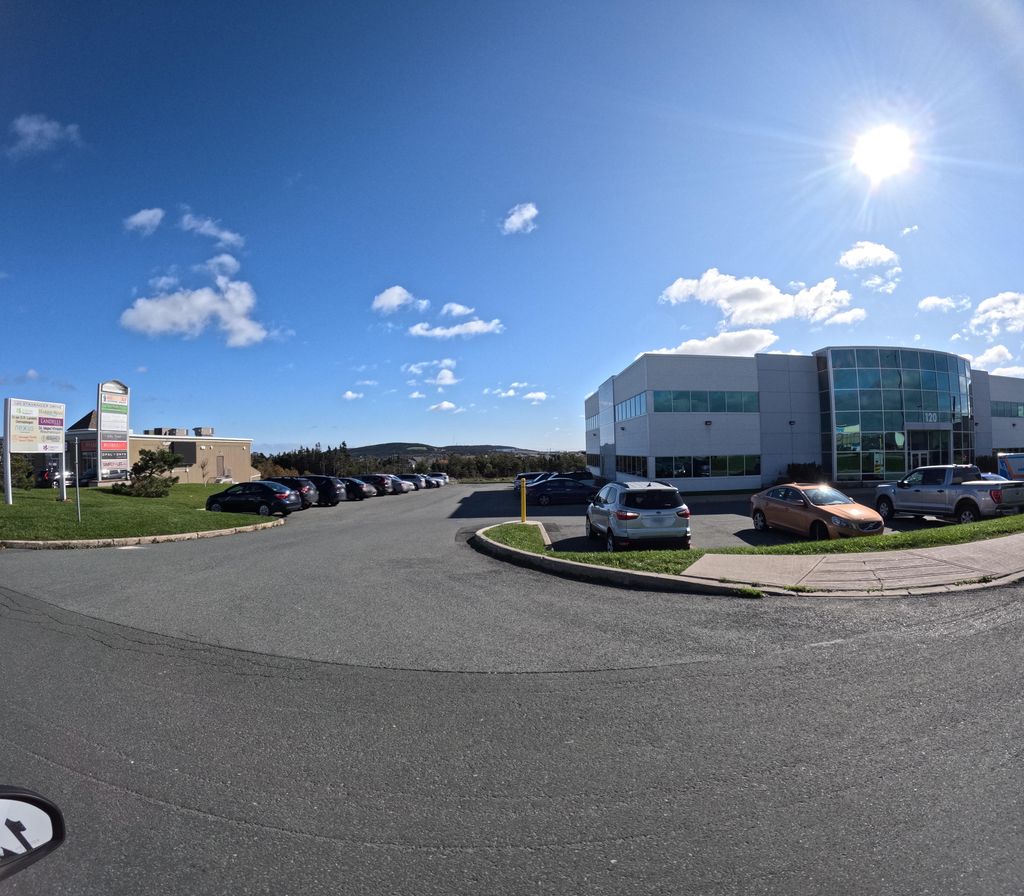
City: st_johns